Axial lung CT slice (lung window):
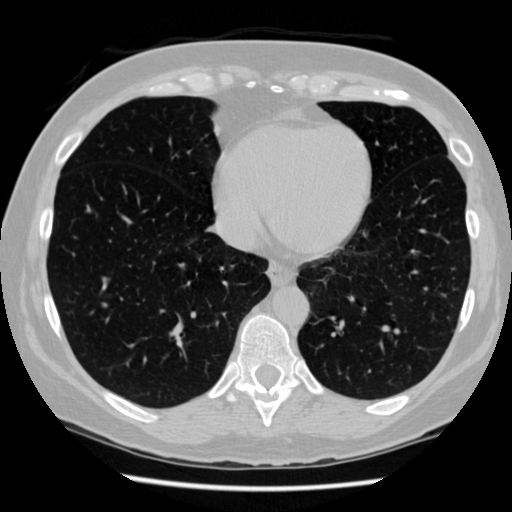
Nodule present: no